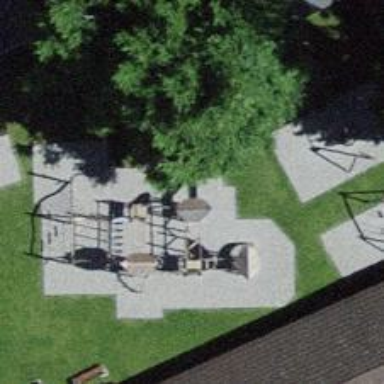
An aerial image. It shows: Playground with slide.